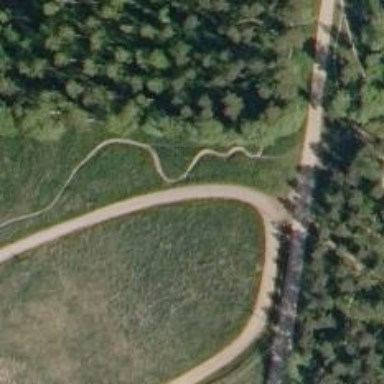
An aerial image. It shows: Advanced nordic footway optimized for classic and skating styles of skiing.